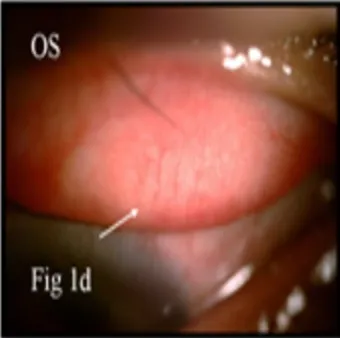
Left eye showing no conjunctival congestion, pseudogerontoxon with no papillary and limbal activity (arrows) (c, d).
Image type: endoscopy (gi_endoscopy)